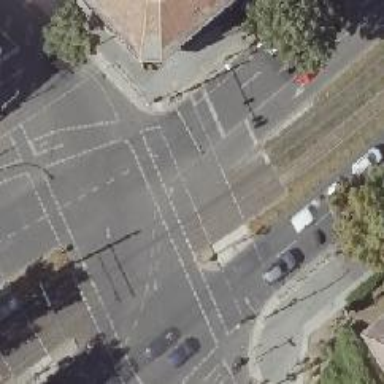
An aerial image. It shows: Crossing with traffic signals and central island.